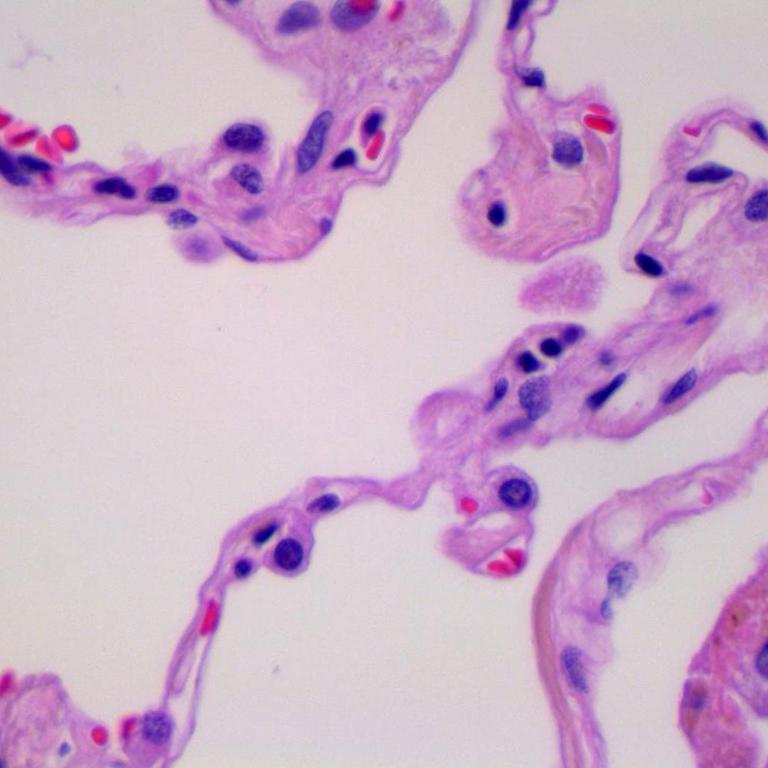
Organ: lung
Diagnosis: benign